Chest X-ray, AP view. Patient: 55 years old, sex M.
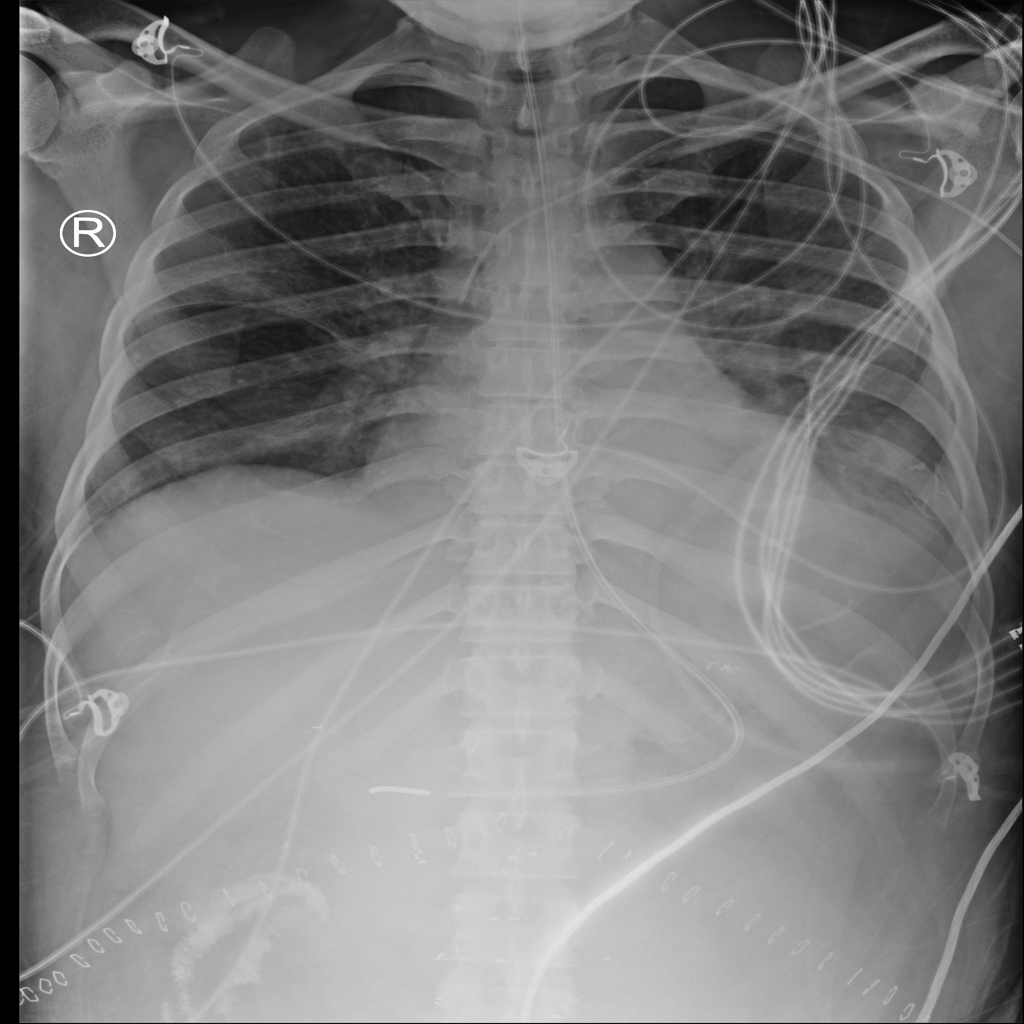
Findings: Cardiomegaly, Effusion